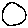
Label: circle